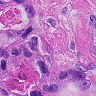
Metastatic tissue present: yes